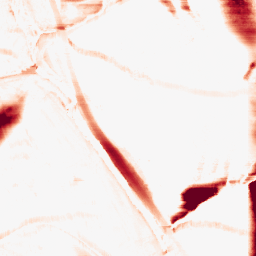
Category: morphological
Decomposition family: morphological_rect
Decomposition parameters: operation: opening
width: 50
height: 10
Upsampling method: regularized
Upsampling parameters: scale: 4
lambda_reg: 0.001
Upsampling scale: 4